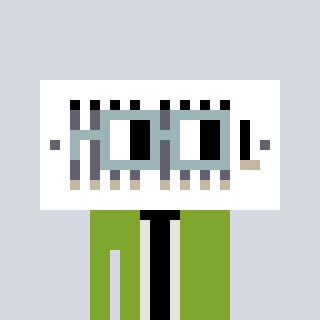
a pixel art character with square dark gray glasses, a vent-shaped head and a slimegreen-colored body on a cool background